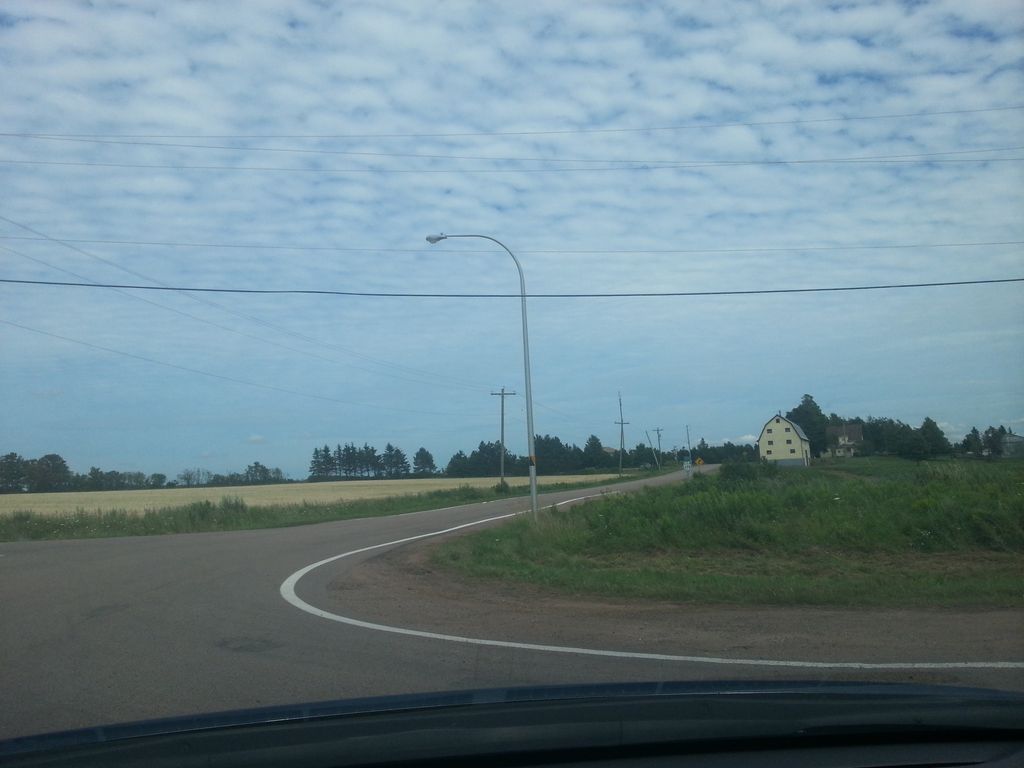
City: charlottetown